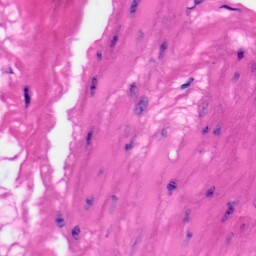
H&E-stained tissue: Skin